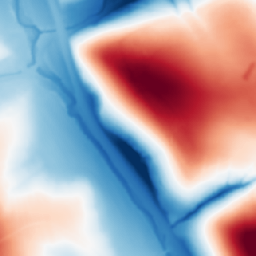
Category: multiscale
Decomposition family: dog_multiscale
Decomposition parameters: sigma_ratio: 2
n_scales: 6
base_sigma: 1
Upsampling method: area
Upsampling parameters: scale: 8
Upsampling scale: 8